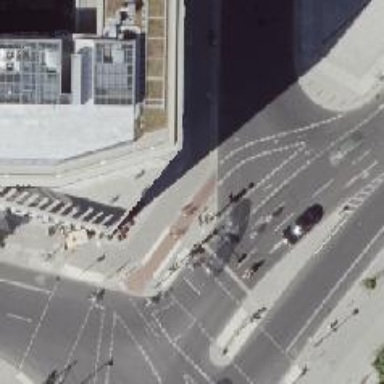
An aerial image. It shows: Unmarked crossing on the road.